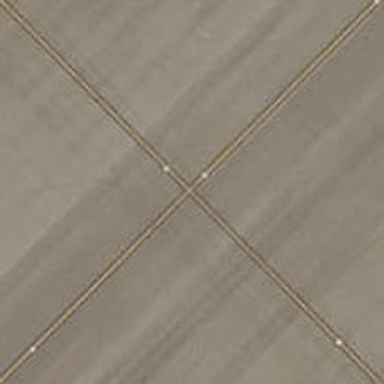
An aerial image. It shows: Image of taxiway at airport.